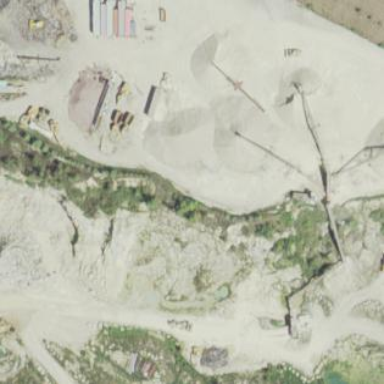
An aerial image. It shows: Quarry area.